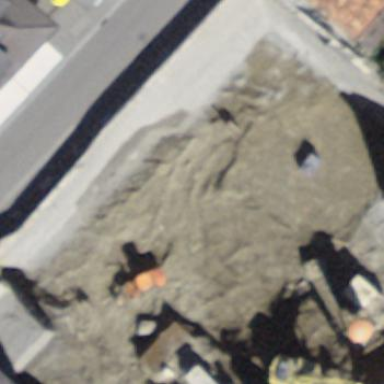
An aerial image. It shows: Hotel building.